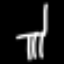
Label: chair